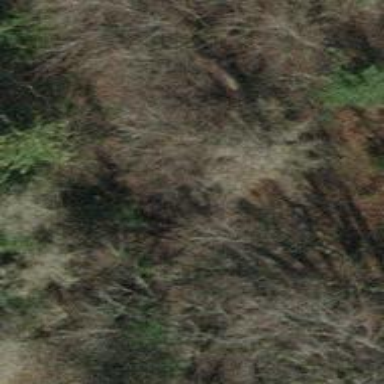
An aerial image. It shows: Brown bench.